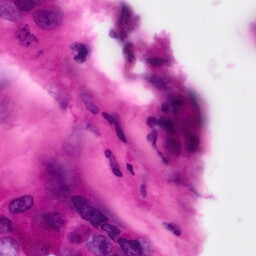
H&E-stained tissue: Pancreatic